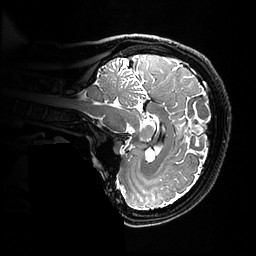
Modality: T2w
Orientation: sagittal
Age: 49
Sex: female
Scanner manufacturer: ge
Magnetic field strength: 3 T
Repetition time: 3.202 s
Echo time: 0.05898 s